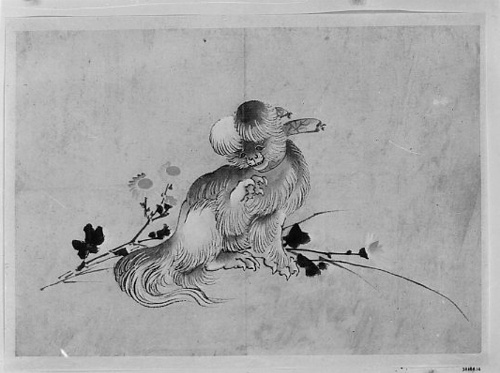
Artist: Hokusai School
Date: 19th century
Object type: Painting
Classification: Paintings
Medium: Unmounted painting; ink and watercolor on paper
Culture: Japan
Period: Edo period (1615–1868)
Dimensions: 10 5/8 x 15 3/8 in. (27 x 39.1 cm)
Department: Asian Art
Credit line: Fletcher Fund, 1938
Accession year: 1938
Repository: Metropolitan Museum of Art, New York, NY
Tags: Flowers|Dogs